Question: I have an odd problem with my rooted/CM10.1 Android phone.
I realized a problem with my storage a while ago. Until now I believed it would be a hardware defect. When booting my internal USB-Storage is missing (not the external SD card). All I have is my "Internal Storage" and the external SD. So all data (like camera pictures and some apps) on this "drive" are not available.
But after a while I realized, when connecting the phone to the PC - it is still not there then initially. But after disconnecting (and thus remounting the devices) it suddenly is there.
So I understood it as a problem with the mounting or something like that.
When looking at the log while booting I found messages like this:
So I came to the idea that a program takes the permissions but does not release them until remounting.
When booting, there are not really any suspicios apps running. So I dont see the problem there.
Has anyone an idea how to "remount" the internal Storage without connecting it to the pc? I tried fixing the permissions of the file system already. This wasn't working! I just bought the ROM Toolbox. I thought this tool might do it, but I have no idea where to start.
Thanks for your help,
Tobias

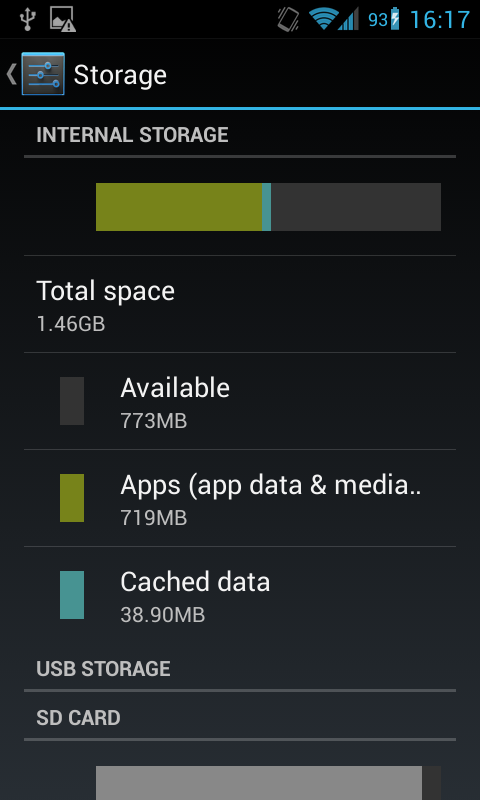
Answer: Okay, it took me a while but I think I have found the problem (or at least a solution).
Another user was describing a problem which reminded me on my own here:
<URL>
It looks like the "checking for errors" is locking the card until it is finished with the scan. As described in this discussion, there might be a problem with the fsck_msdos file
When I eventually deleted this file from everything worked fine.
So I assume the checking process was in a kind of deadlock and couldn't finish the checking to mount the sdcard.
I hope this helps to whoever might have the same problem.
Regards,
Tobias